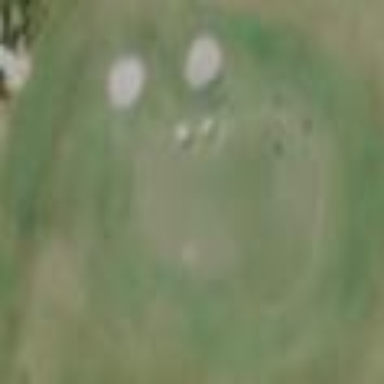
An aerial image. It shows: Grassy area designated as golf fairway.